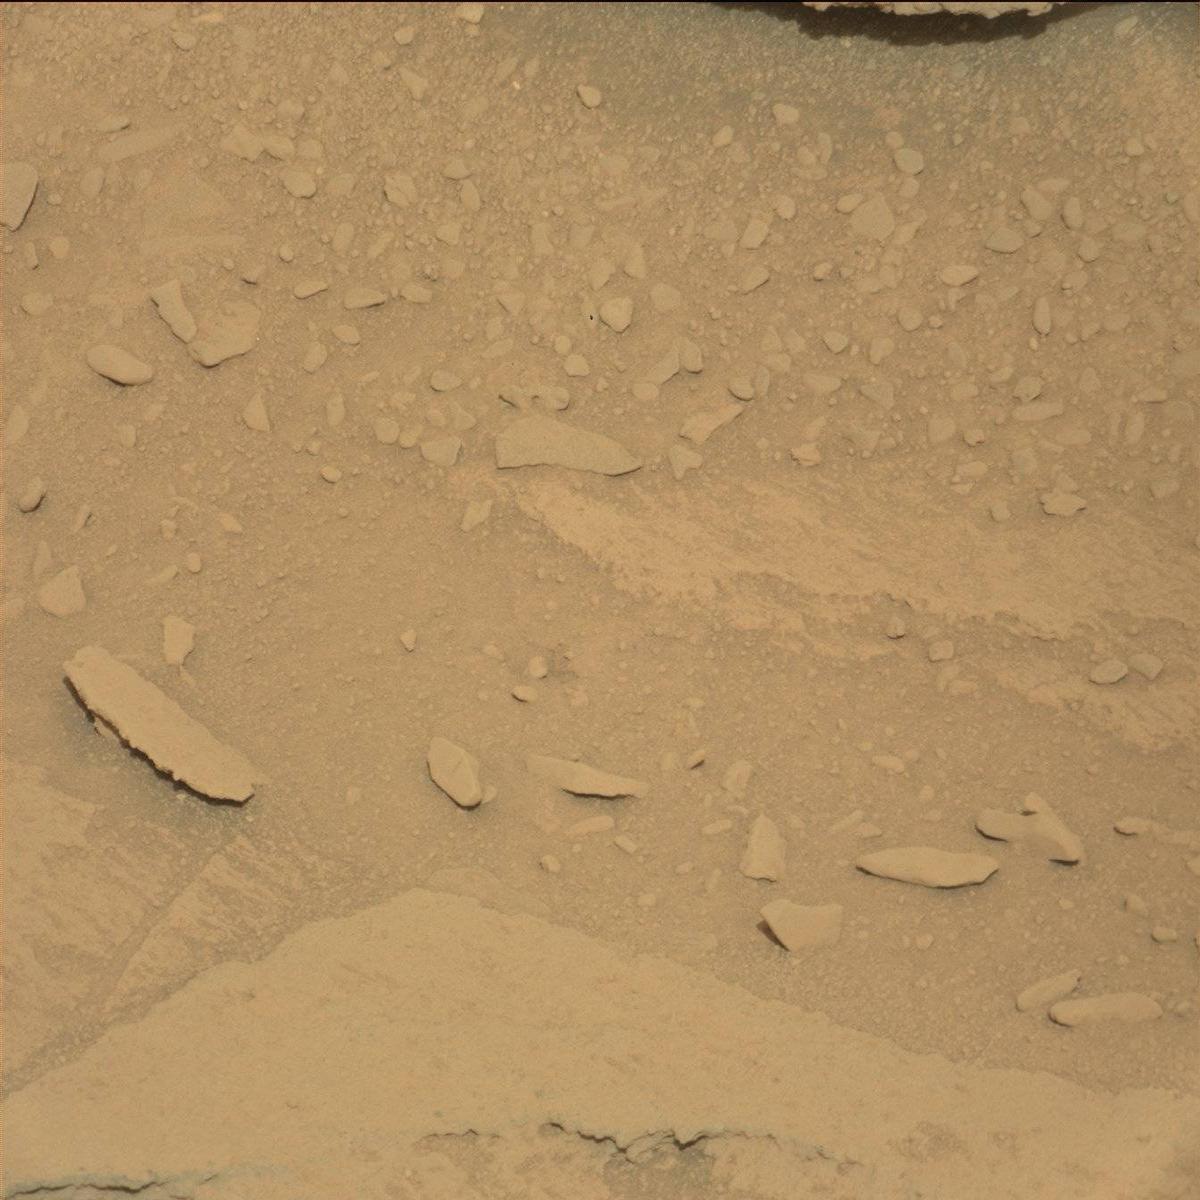
Terrain classes present: Bedrock, Rock, Sand / Soil